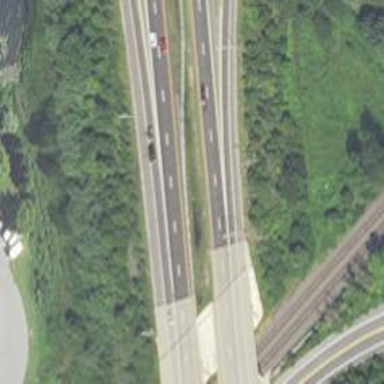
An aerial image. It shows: Motorway.